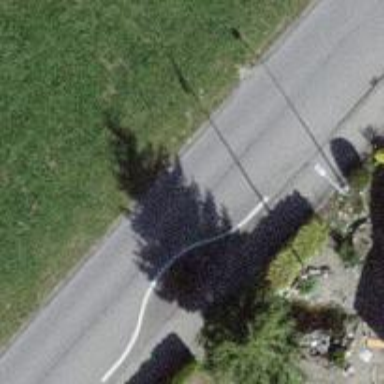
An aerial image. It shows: Chicane for traffic calming.